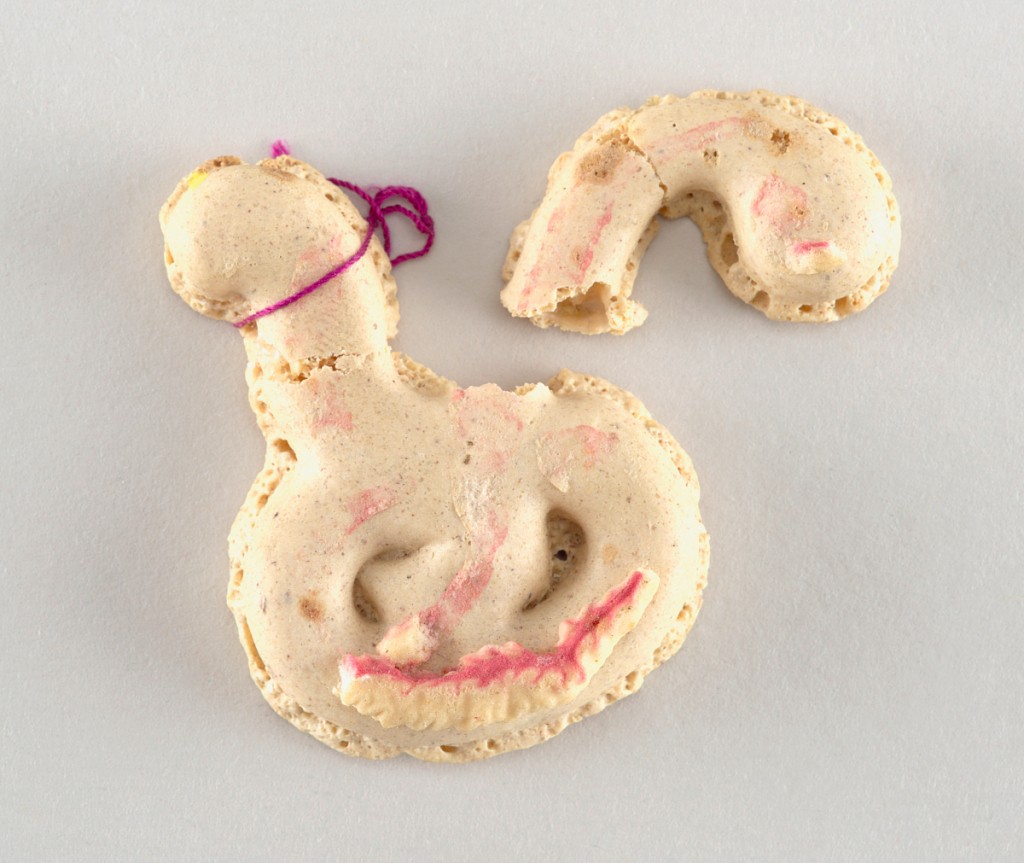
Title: ornament, christmas tree
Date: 1850–99
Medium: Dough
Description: Shape of an "R."